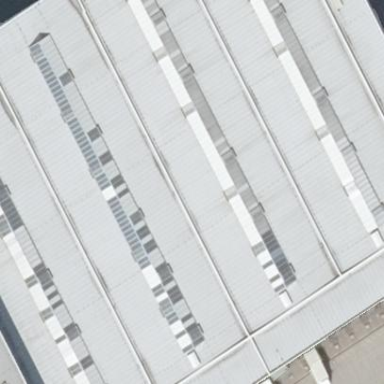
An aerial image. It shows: Building with flat grey roof.